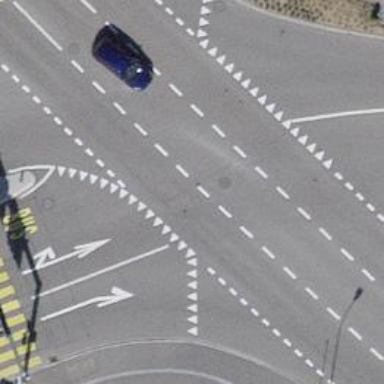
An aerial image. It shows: Road with traffic signals.